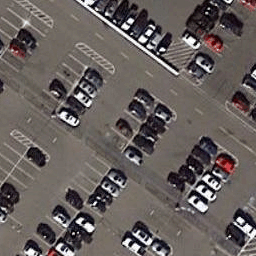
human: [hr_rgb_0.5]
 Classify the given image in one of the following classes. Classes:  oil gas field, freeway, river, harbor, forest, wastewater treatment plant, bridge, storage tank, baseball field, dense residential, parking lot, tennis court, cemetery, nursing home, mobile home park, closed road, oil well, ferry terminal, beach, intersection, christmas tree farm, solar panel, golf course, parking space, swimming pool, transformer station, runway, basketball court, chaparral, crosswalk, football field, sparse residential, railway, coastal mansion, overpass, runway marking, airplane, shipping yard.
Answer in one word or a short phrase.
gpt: parking lot